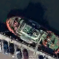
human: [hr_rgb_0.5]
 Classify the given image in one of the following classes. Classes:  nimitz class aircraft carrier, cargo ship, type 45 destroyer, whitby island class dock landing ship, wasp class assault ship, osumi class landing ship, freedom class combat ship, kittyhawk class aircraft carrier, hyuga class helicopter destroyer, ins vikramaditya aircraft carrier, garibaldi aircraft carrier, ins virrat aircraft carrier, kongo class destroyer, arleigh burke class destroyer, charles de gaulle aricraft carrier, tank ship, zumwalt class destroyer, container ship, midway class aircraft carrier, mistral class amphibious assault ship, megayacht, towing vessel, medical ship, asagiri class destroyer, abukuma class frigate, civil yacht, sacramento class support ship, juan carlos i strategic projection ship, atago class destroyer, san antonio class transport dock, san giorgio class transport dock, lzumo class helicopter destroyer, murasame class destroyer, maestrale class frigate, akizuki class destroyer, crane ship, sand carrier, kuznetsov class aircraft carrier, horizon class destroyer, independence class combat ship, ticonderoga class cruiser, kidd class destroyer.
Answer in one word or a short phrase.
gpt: Towing vessel